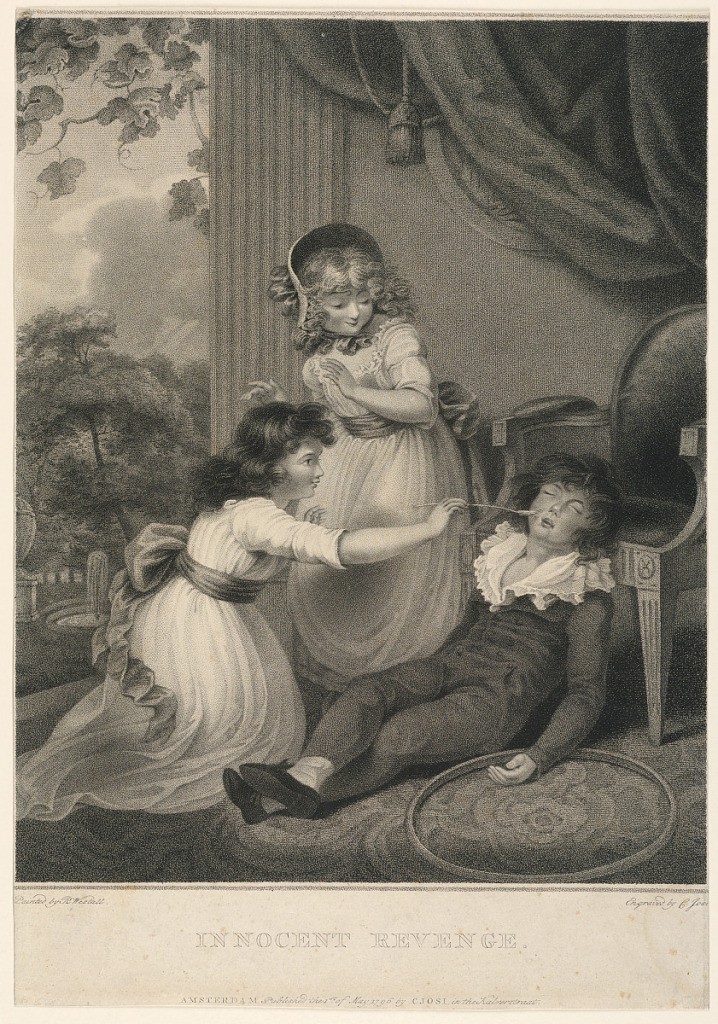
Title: Innocent Revenge
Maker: Christian Josi, Dutch, ca. 1765 - 1828
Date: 1796
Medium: Stipple engraving on paper
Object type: Print
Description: Children at play. Two little girls tickle the nost of a sleeping boy with a shaft of wheat. Garden setting in the background.